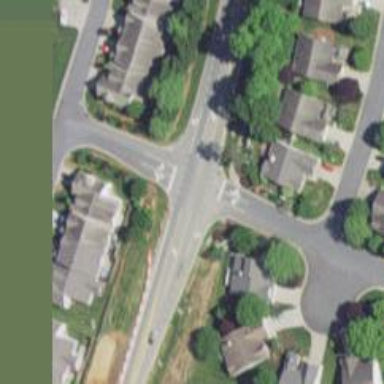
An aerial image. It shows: Road with stop sign.